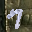
Label: 7